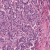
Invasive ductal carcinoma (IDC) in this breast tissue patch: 1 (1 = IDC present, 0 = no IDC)